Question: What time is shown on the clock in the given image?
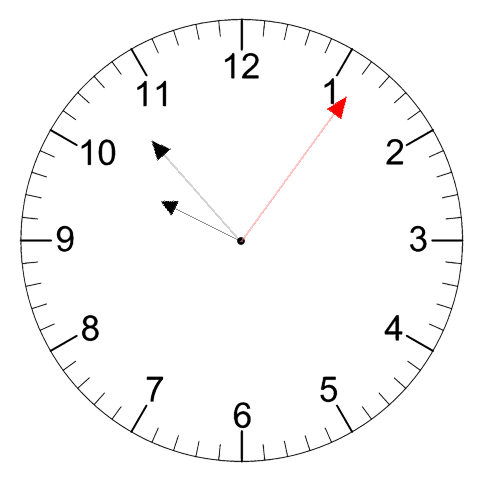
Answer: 09:53:06